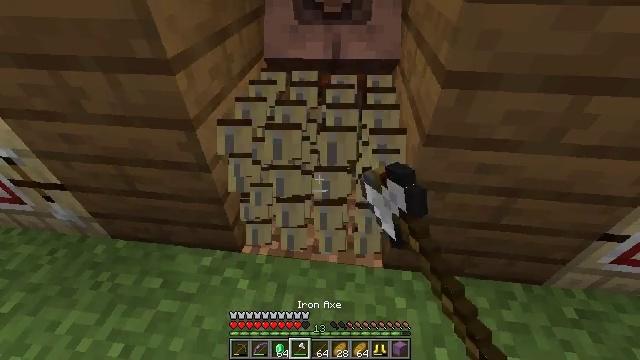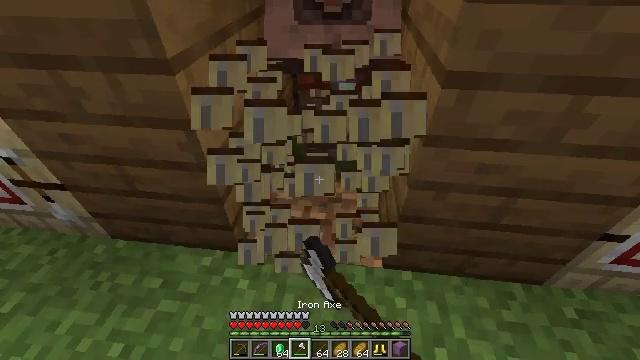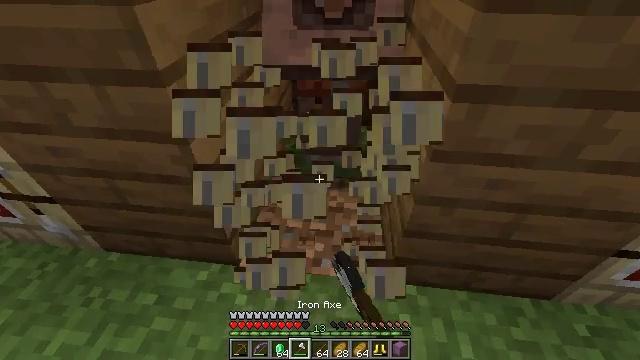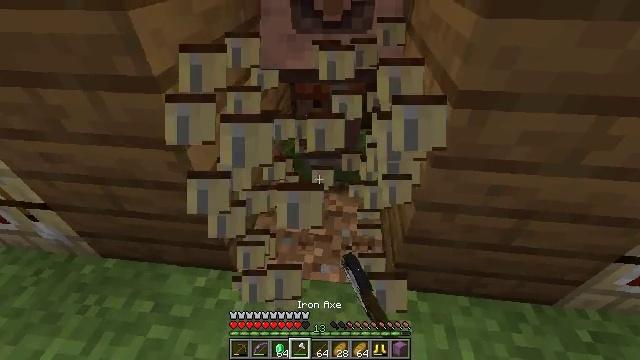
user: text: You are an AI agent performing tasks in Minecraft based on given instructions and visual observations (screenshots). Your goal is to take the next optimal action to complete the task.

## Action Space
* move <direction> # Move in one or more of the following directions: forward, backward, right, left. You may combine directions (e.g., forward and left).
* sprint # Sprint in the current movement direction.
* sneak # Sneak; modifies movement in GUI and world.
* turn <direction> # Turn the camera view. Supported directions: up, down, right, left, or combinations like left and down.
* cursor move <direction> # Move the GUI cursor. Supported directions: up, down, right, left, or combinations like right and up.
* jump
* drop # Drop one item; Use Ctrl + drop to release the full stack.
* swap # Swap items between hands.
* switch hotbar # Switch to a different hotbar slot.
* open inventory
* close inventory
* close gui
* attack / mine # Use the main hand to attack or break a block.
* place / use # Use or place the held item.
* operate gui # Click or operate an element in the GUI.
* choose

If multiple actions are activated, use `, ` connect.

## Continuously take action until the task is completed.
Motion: motion action
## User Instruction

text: Left click on the fletching table to mine it.
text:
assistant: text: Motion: attack / mine
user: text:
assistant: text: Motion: move forward, attack / mine
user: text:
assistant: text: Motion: move forward
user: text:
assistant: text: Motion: no_op